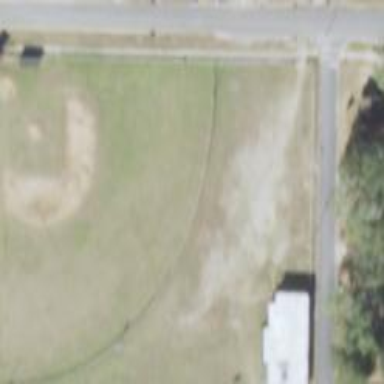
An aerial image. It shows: Baseball pitch for leisure and sports activities.